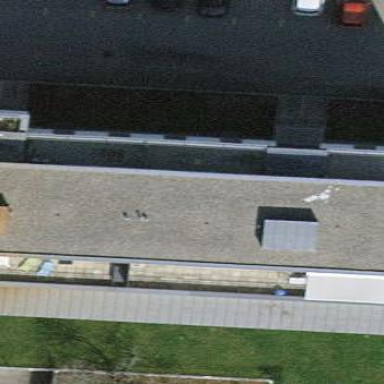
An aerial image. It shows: Flat-roofed apartment building.